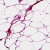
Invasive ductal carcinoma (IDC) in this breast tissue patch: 0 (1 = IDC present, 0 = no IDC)